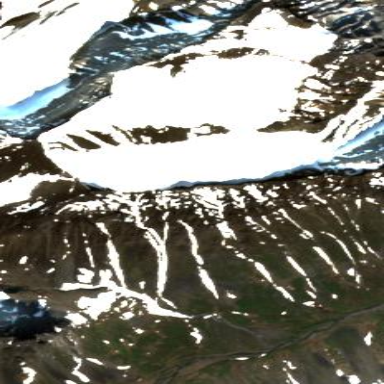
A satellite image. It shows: Majestic glacier in the distance.